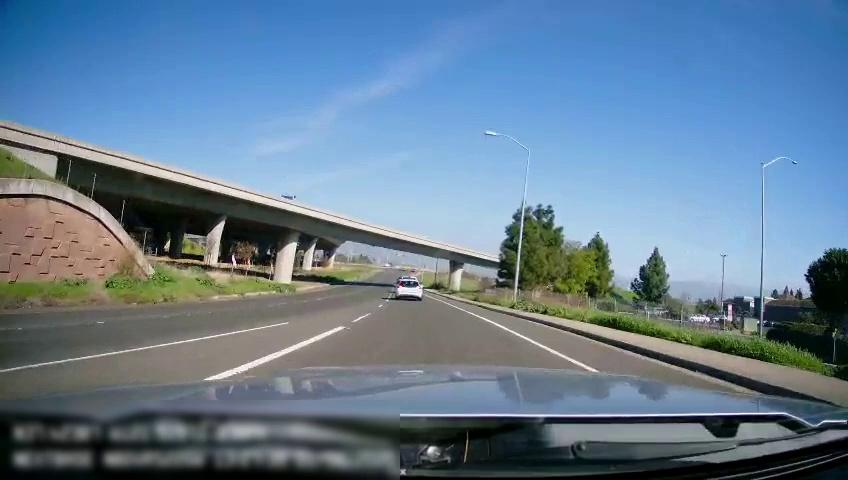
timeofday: Day
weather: Sunny
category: Drivable Space
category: Vehicles | SUV
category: Vehicles | Truck
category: Lanes | Current Lane
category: Lanes | Current Lane
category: Lanes | Opposite Lane